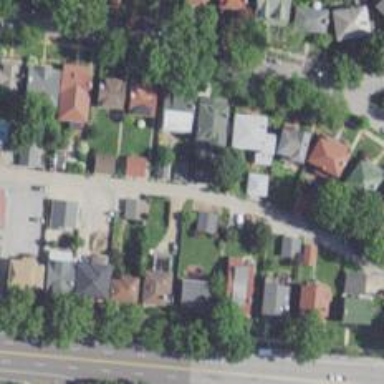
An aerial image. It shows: Alley classified as service road.